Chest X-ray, PA view. Patient: 63 years old, sex M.
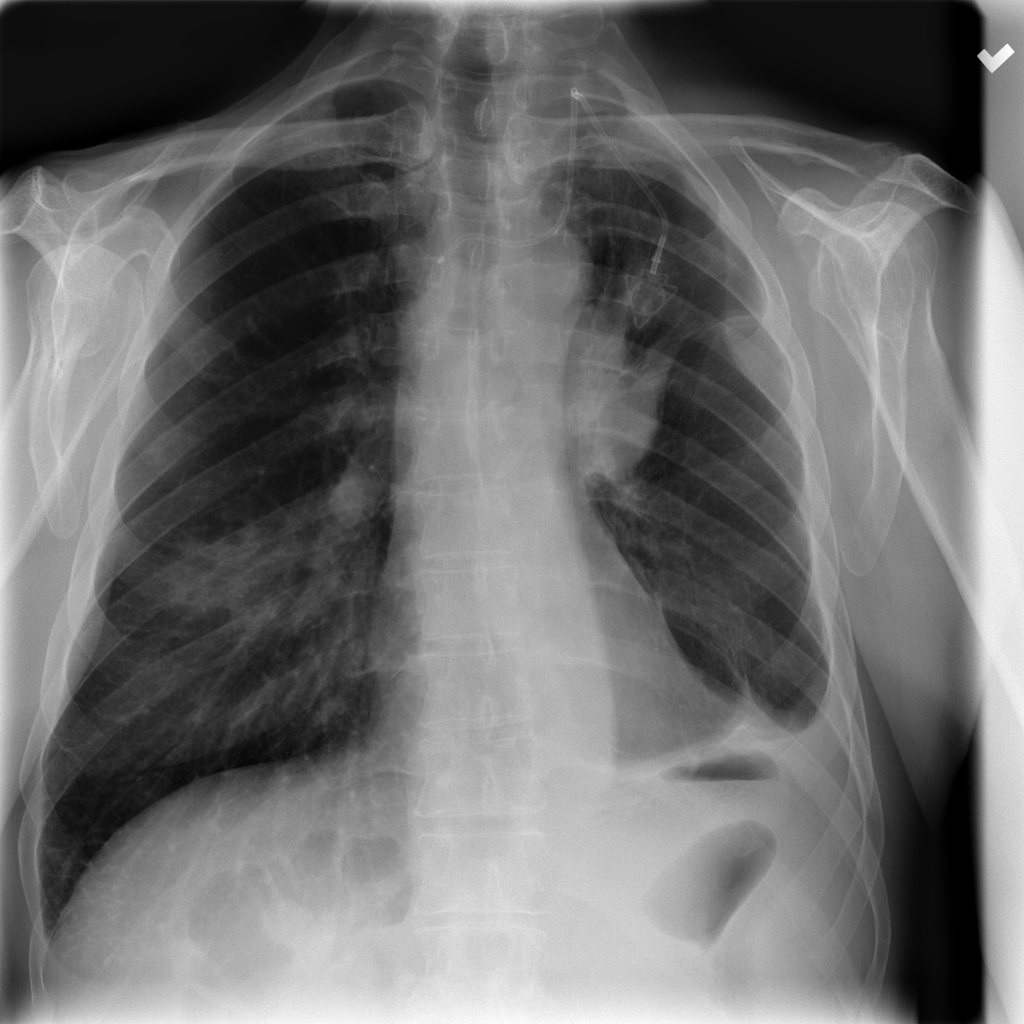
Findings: Effusion, Infiltration, Mass, Nodule